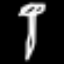
Label: line